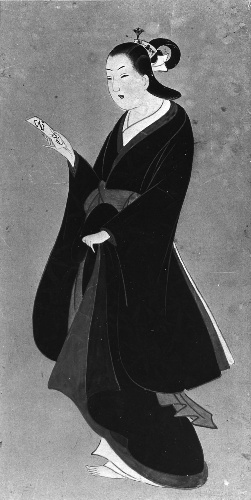
Artist: Kaigetsudō
Artist bio: Japanese, active late 17th–early 18th century
Date: 19th century
Object type: Painting
Classification: Paintings
Medium: Matted painting; ink and color on paper
Culture: Japan
Period: Edo period (1615–1868)
Dimensions: 15 1/2 x 7 5/8 in. (39.4 x 19.4 cm)
Department: Asian Art
Credit line: H. O. Havemeyer Collection, Bequest of Mrs. H. O. Havemeyer, 1929
Accession year: 1929
Repository: Metropolitan Museum of Art, New York, NY
Tags: Correspondence|Women